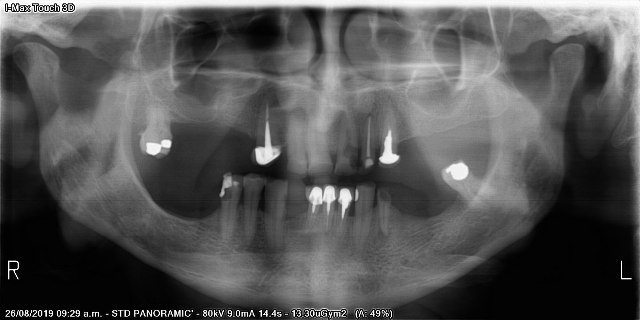
adult